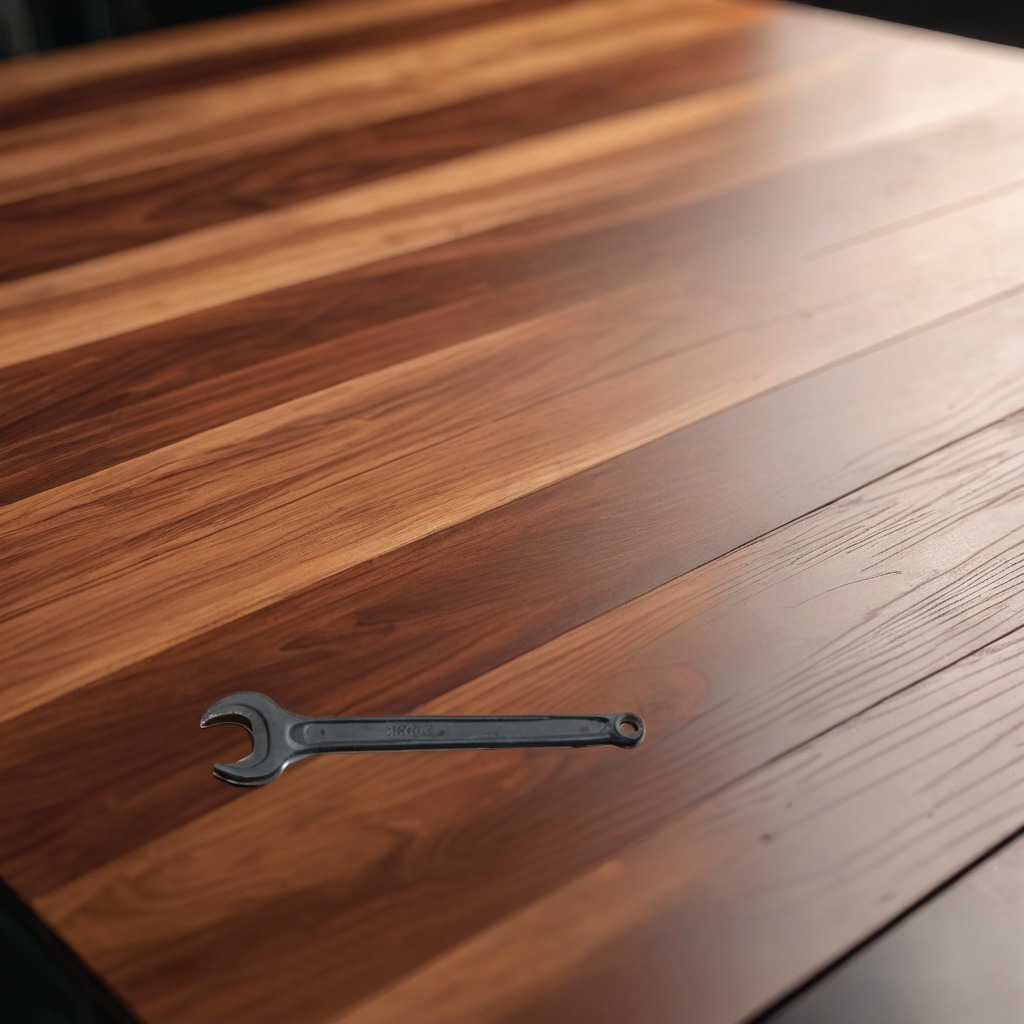
A wrench is lying on a wooden table in a carpentry studio rich wood textures side lighting